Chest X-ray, PA view. Patient: 34 years old, sex F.
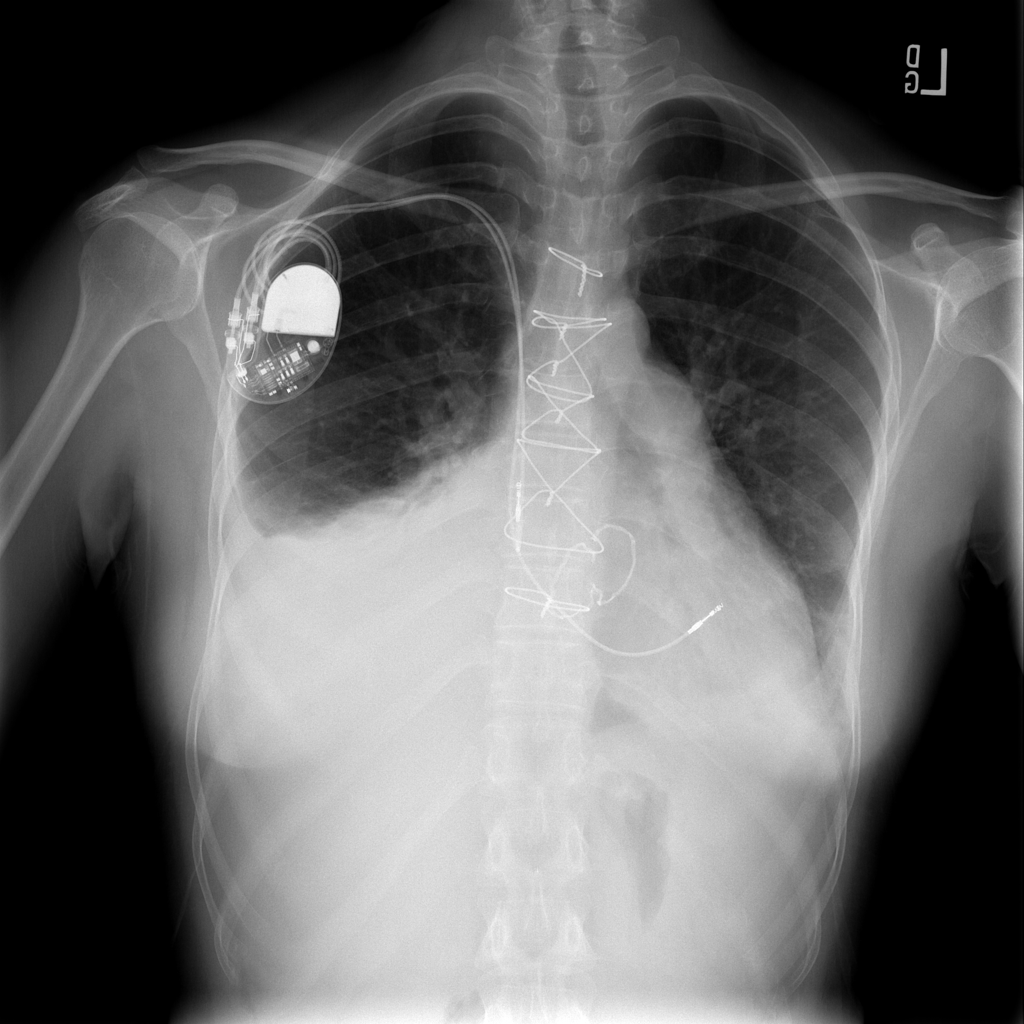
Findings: Atelectasis, Effusion, Infiltration